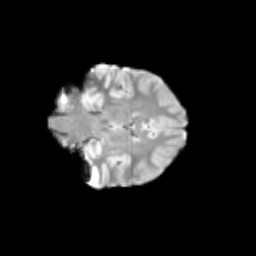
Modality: T2w
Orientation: coronal
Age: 11
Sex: female
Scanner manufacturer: siemens
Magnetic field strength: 3 T
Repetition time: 3.8 s
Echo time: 0.07 s